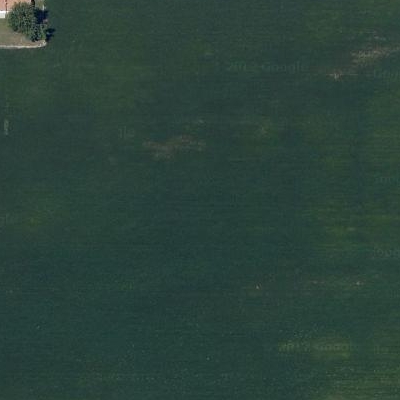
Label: bField